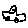
Label: car